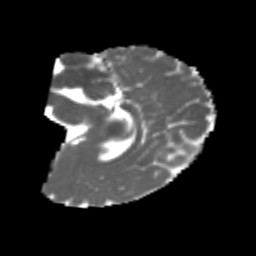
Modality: MD
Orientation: sagittal
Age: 5
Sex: female
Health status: healthy